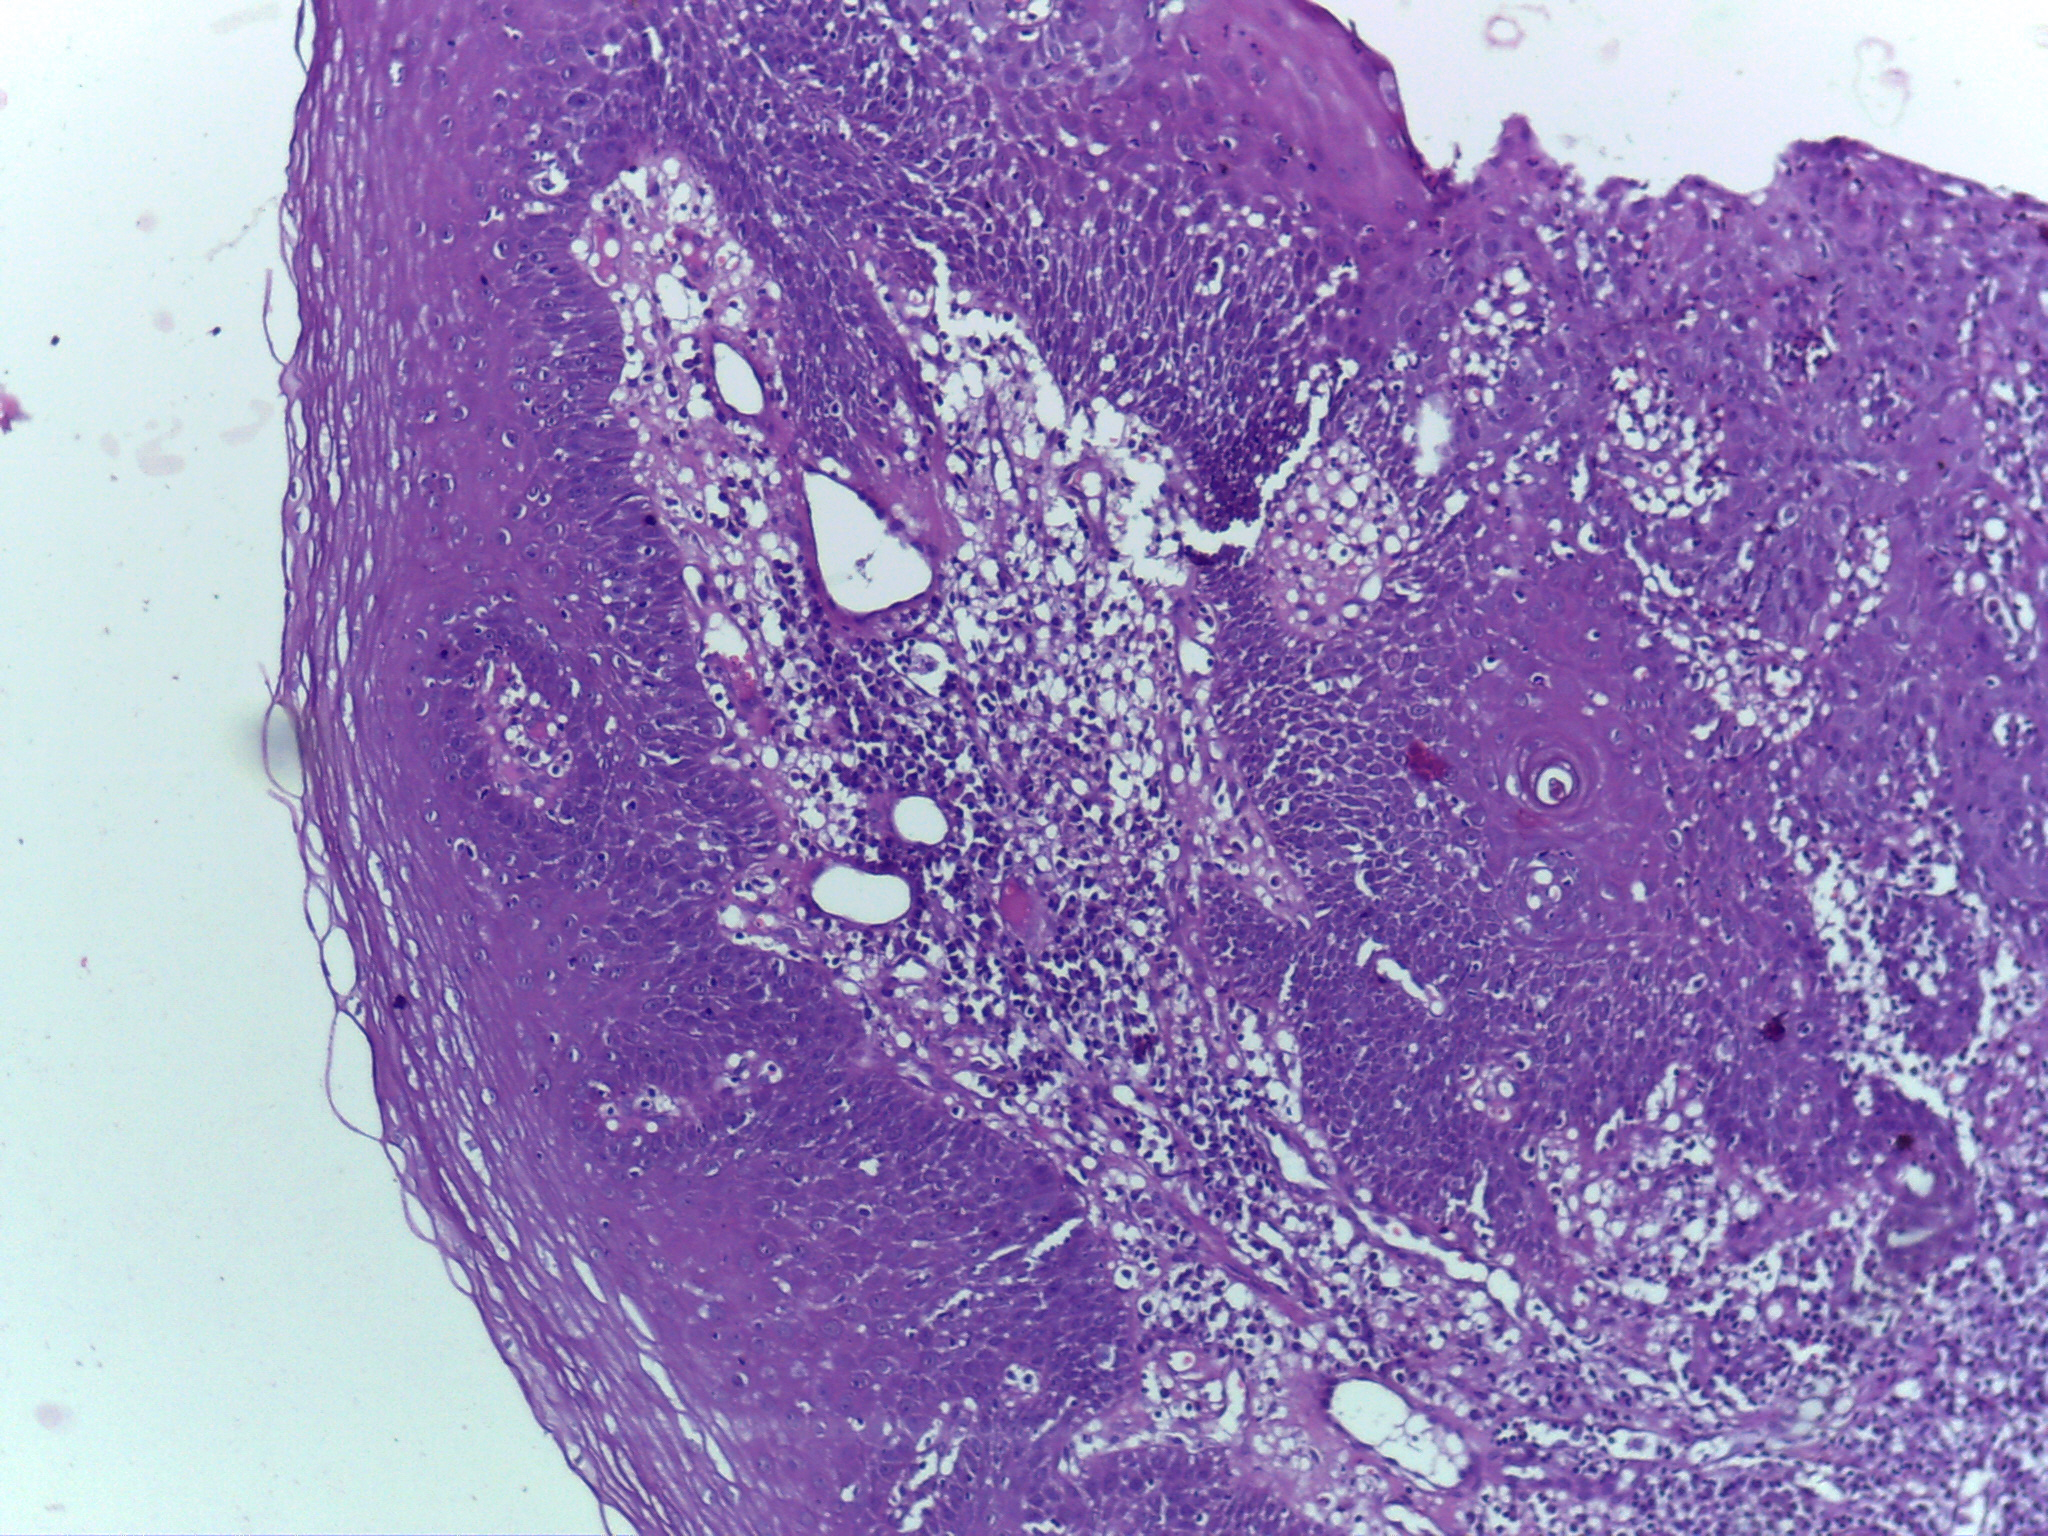
Diagnosis: OSCC